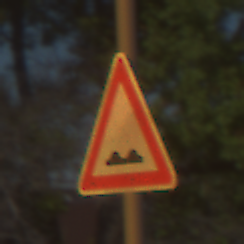
Verkehrszeichen: UnebeneFahrbahn
Umgebung: Outdoor, Nature
Tageszeit: MorningAfternoon
Wetter: Clear
Licht: Natural
Jahreszeit: Summer
Kontrast: HighContrast